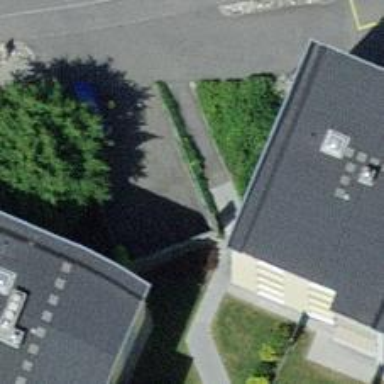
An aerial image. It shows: Residential road with asphalt surface.